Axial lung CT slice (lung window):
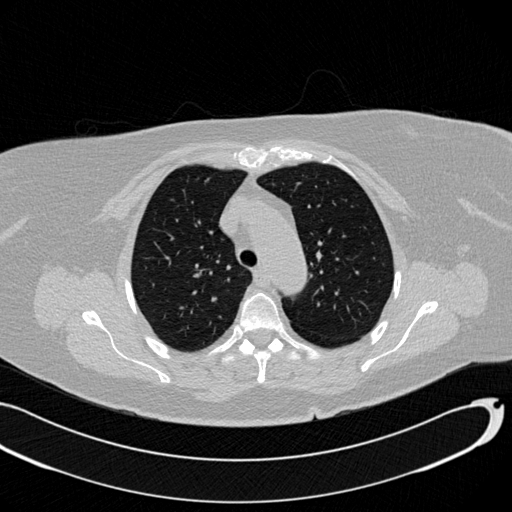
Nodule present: no